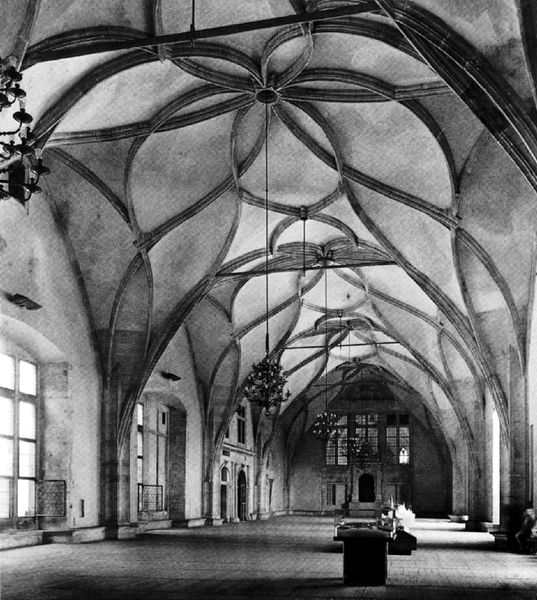
Titel: Wladislawsaal in der Burg Hradschin in Prag
Standort: Prag, Burg Hradschin (EU - Tschechische Republik)
Schlagwörter: dunkel, schatten, weiß, fenster, grau, hell, licht, raum, schwarz, säulen, tisch, gebäude, schloss, tanz, innenraum, möbel, boden, innen, kamin, liebe, ruhe, saal, kronleuchter, leuchter, halle, foto, fotografie, photographie, gewölbe, kälte, rippen, schwarzweiß, altar, photo, gotisch, rippengewölbe, rosette, gebälk, erhabenheit, saa, beeindruckung